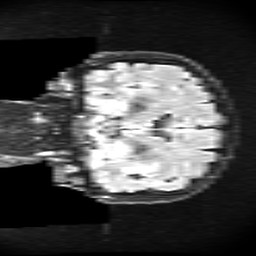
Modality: FLAIR
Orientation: coronal
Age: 51
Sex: female
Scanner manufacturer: ge
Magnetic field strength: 3 T
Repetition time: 11 s
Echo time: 0.1497 s